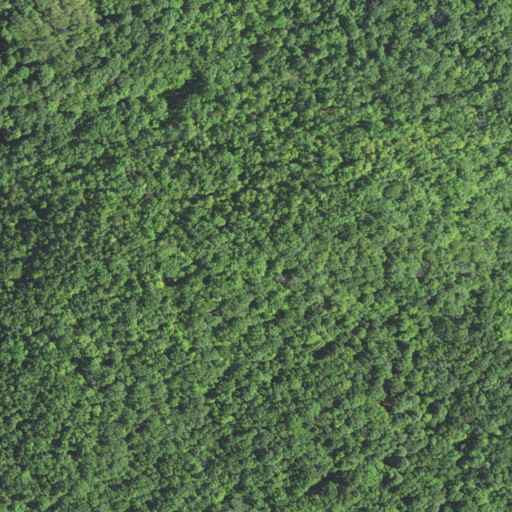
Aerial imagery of mountain in Virginia named Gulf Mountain containing deciduous forest, mixed forest, and evergreen forest